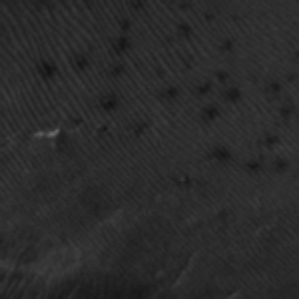
Label: frost